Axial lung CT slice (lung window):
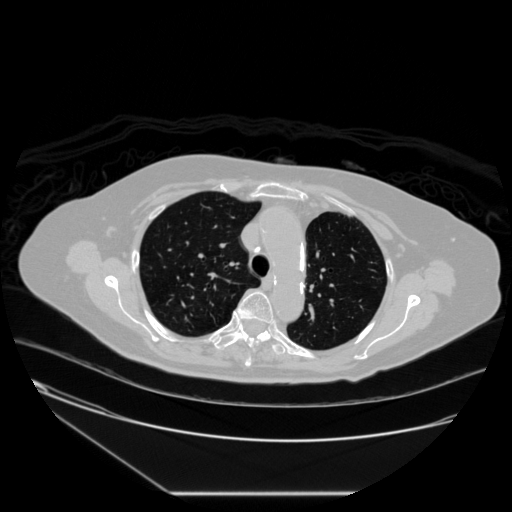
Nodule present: no